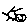
Label: cat